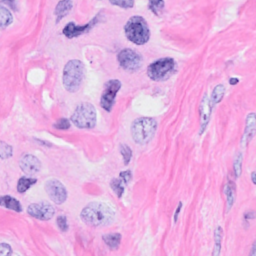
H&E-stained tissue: Breast